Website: macys
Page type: customer-info-address
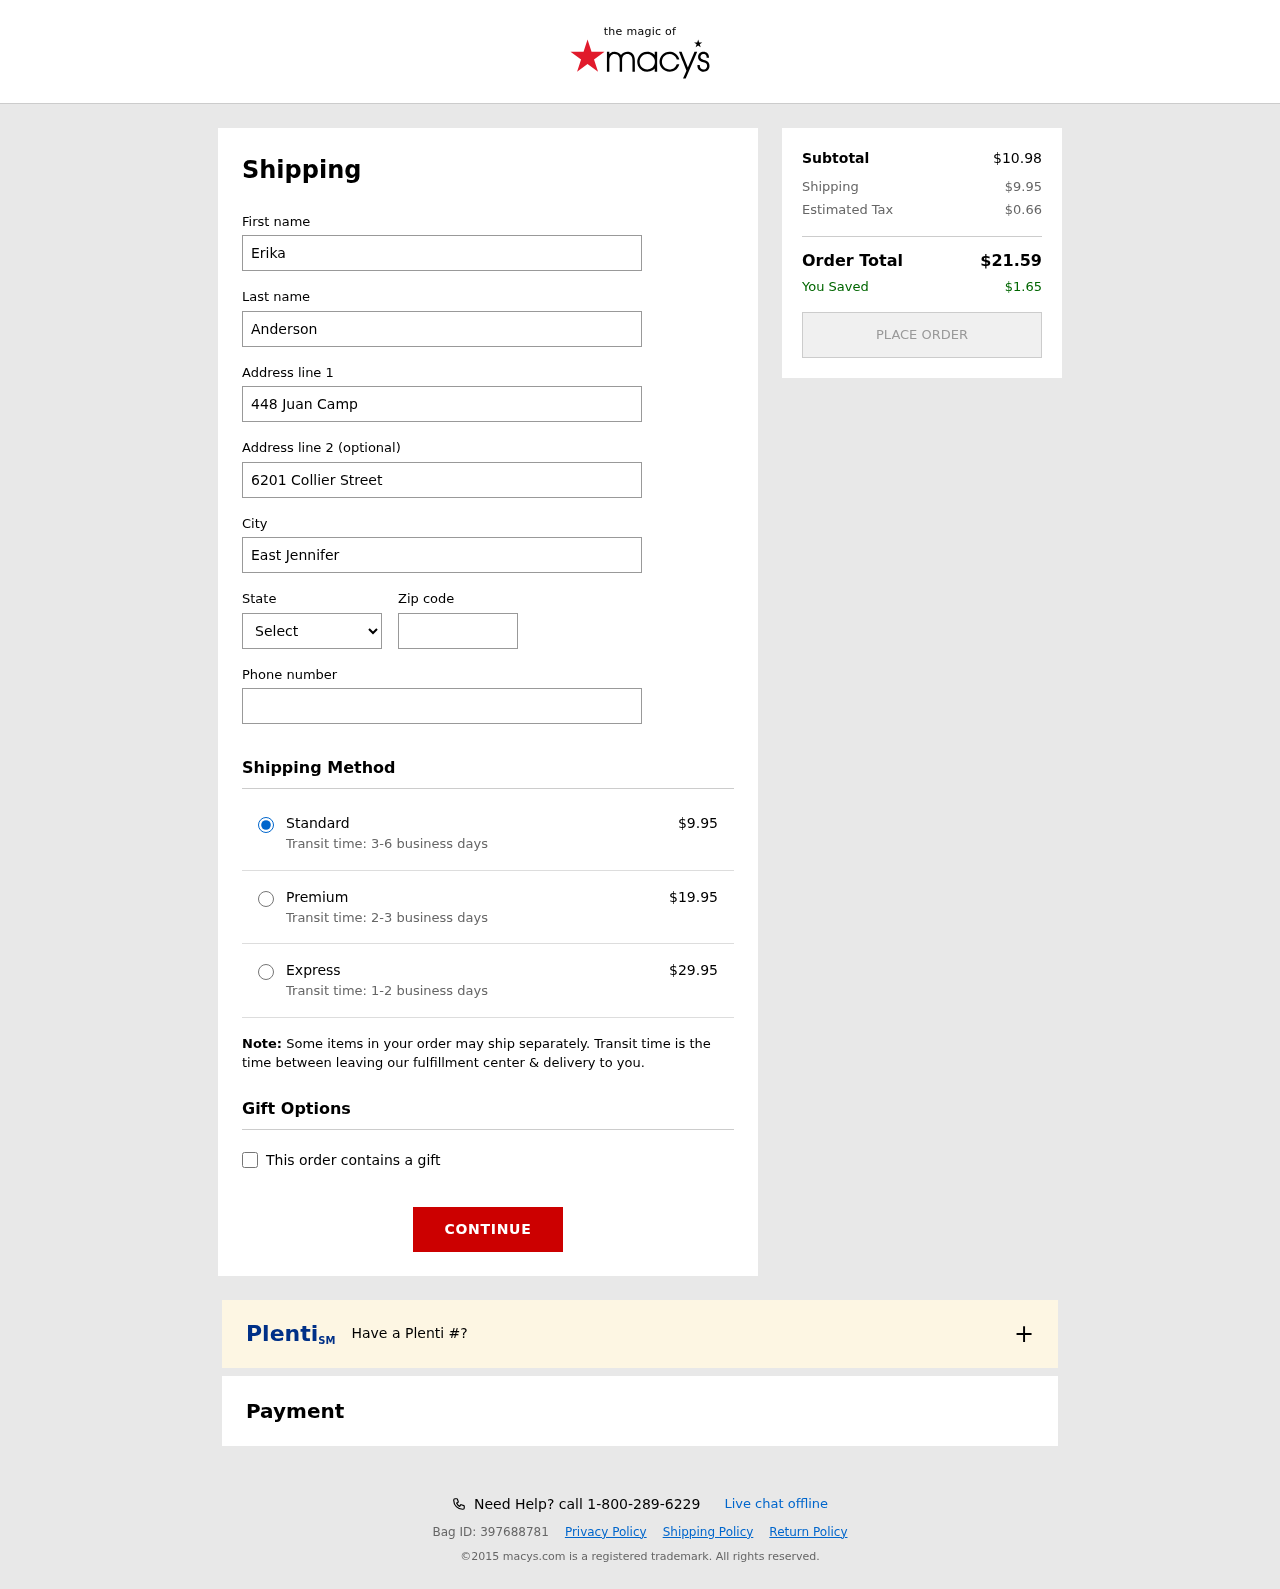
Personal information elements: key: PII_CITY
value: East Jennifer
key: PII_FIRSTNAME
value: Erika
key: PII_LASTNAME
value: Anderson
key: PII_PHONE
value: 8833572973
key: PII_POSTCODE
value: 41808
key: PII_STATE_ABBR
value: KS
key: PII_STREET
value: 448 Juan Camp
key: PII_STREET2
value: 6201 Collier Street
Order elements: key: ORDER_SHIPPING_COST
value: $9.95
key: ORDER_SHIPPING_COST_PREMIUM
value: $19.95
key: ORDER_SHIPPING_COST_EXPRESS
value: $29.95
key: ORDER_SUBTOTAL
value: $10.98
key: ORDER_TAX
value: $0.66
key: ORDER_TOTAL
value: $21.59
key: ORDER_SAVINGS
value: $1.65